Question: I need to something like this

But above an image, here is my first attempt but it doesn't work
<URL>
And this is my markup (now)
HTML
'''
<div class="testing">
<ul>
<li class="selected unavailable">
<a href="#">
<img src="http://placehold.it/25x25"/>
</a>
</li>
</ul>
</div>
'''
CSS
'''
.testing ul {
list-style: none;
}
.testing ul li {
width: 25px;
height: 25px;
position: relative;
}
.testing ul li img {
width: 100%;
height: 100%;
}
.unavailable:before {
position: absolute;
border: 2px solid green; /* Just for testing */
background:repeating-linear-gradient( 150deg, #FFF, #FFF 16px, #000 18px);
}
'''
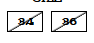
Answer: You need something like this
'''
.testing ul {
list-style: none;
}
.testing ul li {
width: 250px;
height: 250px;
}
.testing ul li img {
width: 100%;
height: 100%;
display: block;
}
.unavailable {
position: relative;
}
.unavailable a:after {
content: '';
width: 100%;
height: 100%;
top: 0;
left: 0;
position: absolute;
border: 2px solid green;
/* Just for testing */
background: repeating-linear-gradient(150deg, transparent, transparent 16px, #000 18px);
z-index: 2;
}
'''
'''
<div class="testing">
<ul>
<li class="selected unavailable">
<a href="#">
<img src="http://placehold.it/200x200" />
</a>
</li>
</ul>
</div>
'''